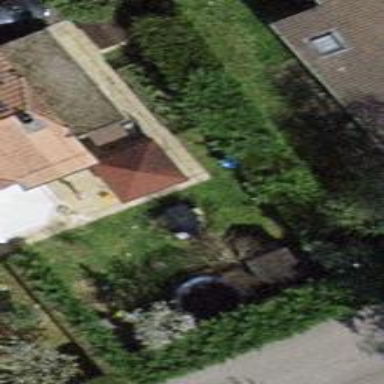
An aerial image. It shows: Garden surrounded by fence.